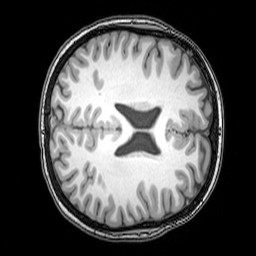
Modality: T1w
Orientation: axial
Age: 20
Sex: female
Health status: healthy
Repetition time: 0.081 s
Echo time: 0.037 s